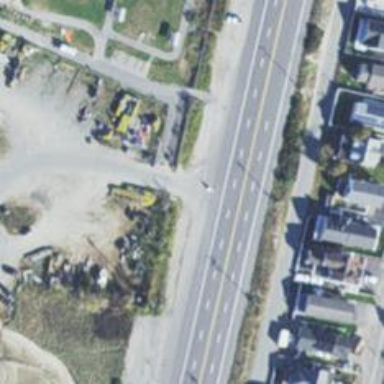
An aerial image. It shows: Secondary road with asphalt surface.